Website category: university
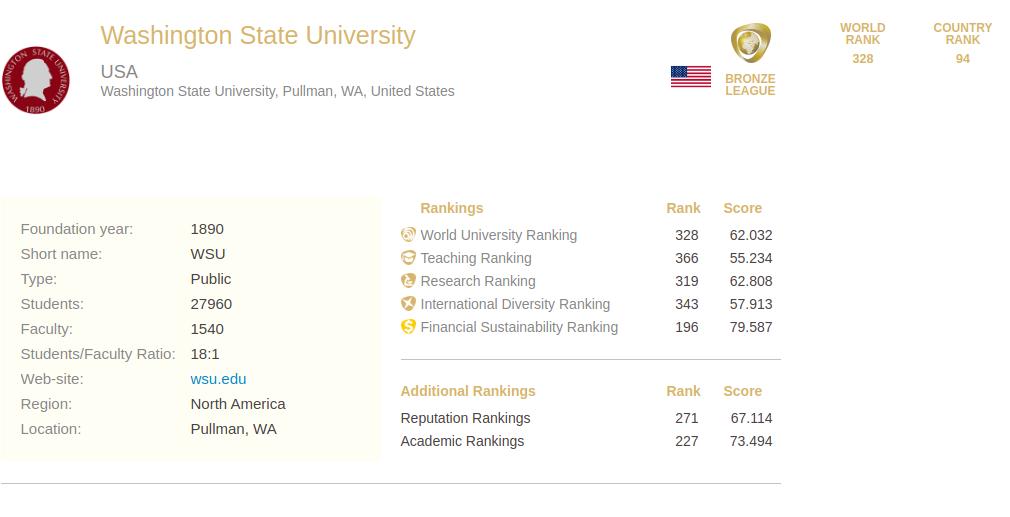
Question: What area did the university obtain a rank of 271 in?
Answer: Reputation Rankings

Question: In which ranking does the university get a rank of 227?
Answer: Academic Rankings

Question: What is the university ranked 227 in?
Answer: Academic Rankings

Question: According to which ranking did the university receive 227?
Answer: Academic Rankings

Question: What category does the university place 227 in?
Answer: Academic Rankings

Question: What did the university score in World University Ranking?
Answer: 62.032

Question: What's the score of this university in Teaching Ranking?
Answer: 55.234

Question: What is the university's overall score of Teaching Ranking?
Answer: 55.234

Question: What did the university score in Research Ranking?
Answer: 62.808

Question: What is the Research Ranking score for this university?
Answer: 62.808

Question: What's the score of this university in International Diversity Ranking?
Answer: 57.913

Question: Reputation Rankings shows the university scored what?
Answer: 67.114

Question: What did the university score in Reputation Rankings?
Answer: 67.114

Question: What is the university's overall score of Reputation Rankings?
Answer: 67.114

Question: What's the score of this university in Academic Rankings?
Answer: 73.494

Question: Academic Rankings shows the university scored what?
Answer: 73.494

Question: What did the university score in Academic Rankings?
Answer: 73.494

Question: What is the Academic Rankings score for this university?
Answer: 73.494

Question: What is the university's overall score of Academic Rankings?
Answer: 73.494

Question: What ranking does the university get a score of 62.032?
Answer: World University Ranking

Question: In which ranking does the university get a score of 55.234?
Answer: Teaching Ranking

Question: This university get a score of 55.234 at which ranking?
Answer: Teaching Ranking

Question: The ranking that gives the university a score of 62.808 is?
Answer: Research Ranking

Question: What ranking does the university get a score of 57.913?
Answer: International Diversity Ranking

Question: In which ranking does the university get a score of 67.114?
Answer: Reputation Rankings

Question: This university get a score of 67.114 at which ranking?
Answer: Reputation Rankings

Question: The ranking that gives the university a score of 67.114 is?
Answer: Reputation Rankings

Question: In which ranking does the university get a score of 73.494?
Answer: Academic Rankings

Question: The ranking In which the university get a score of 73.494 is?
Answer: Academic Rankings

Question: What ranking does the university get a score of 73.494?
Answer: Academic Rankings

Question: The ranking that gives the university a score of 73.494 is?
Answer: Academic Rankings